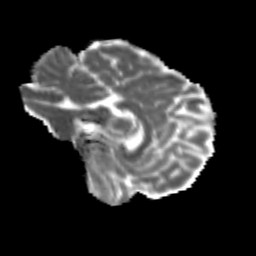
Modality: MD
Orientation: sagittal
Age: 24
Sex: male
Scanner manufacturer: siemens
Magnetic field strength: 3 T
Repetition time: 3.5 s
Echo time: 0.113 s